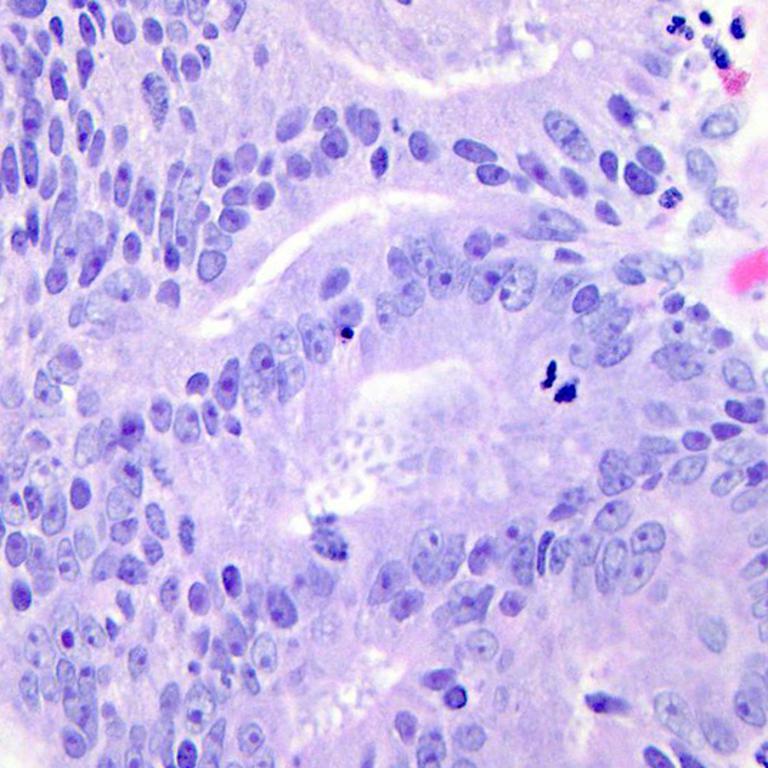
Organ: colon
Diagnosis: adenocarcinomas